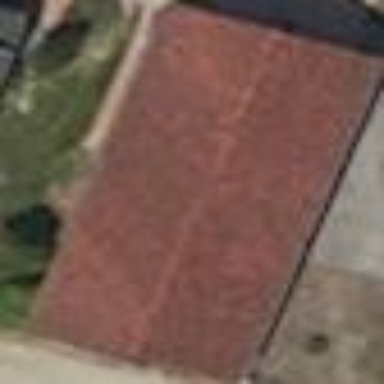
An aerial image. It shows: Building with gabled roof oriented along and colored in maroon.